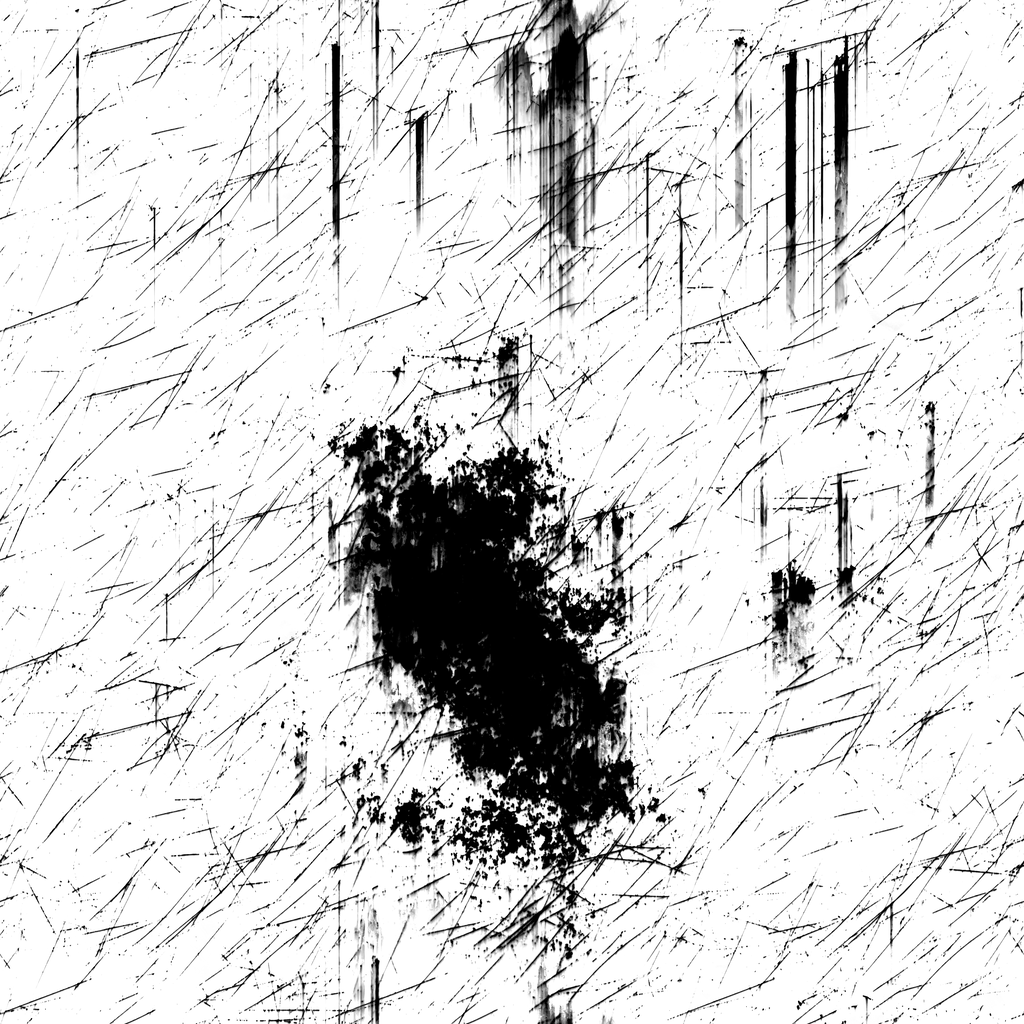
Texture map type: Metalness